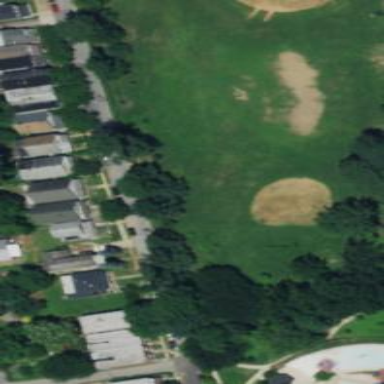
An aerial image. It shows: Baseball pitch for leisure land.